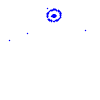
Particle: pion